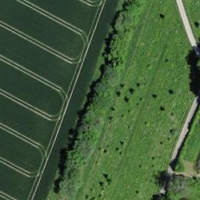
EUNIS habitat code: 25
Species observed at this site:
Osmia bicornis
Ceratodon purpureus